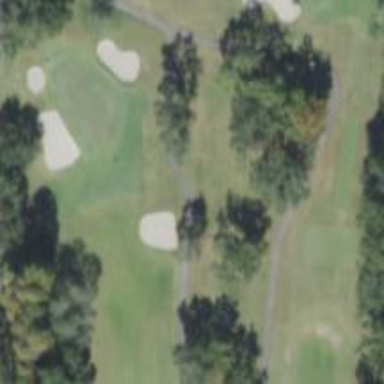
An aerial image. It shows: Path for golf carts.